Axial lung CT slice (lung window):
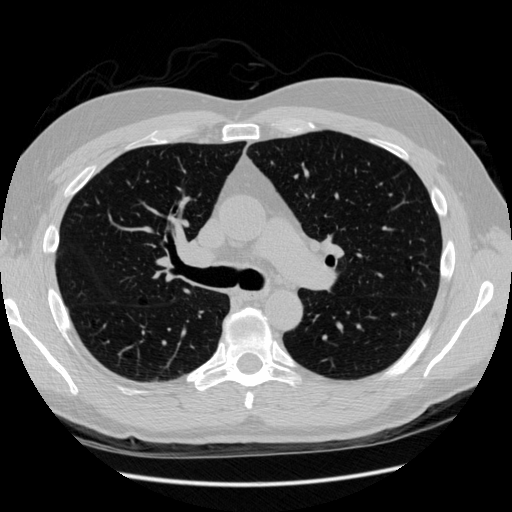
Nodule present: no